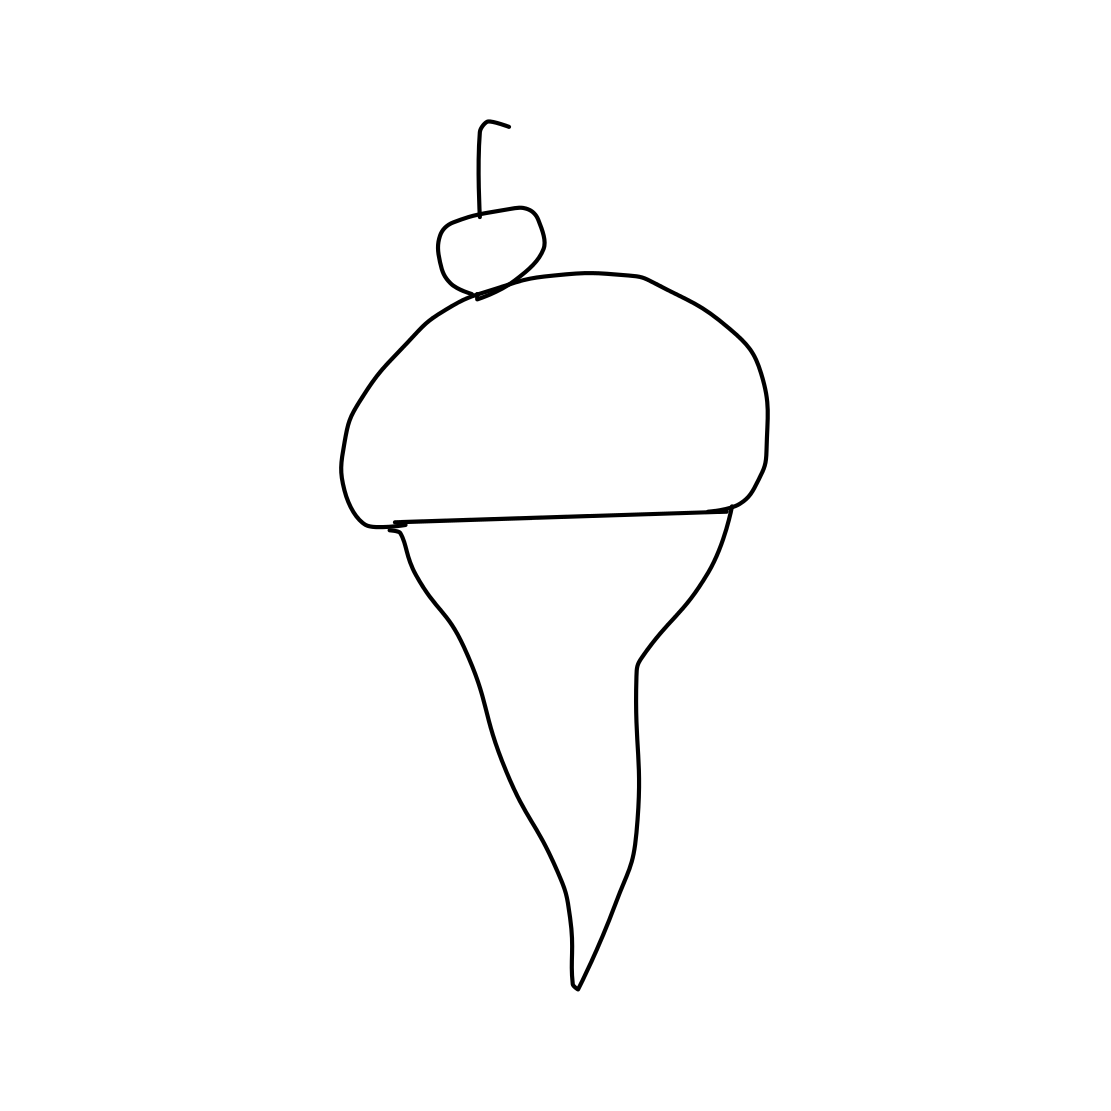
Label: ice-cream-cone